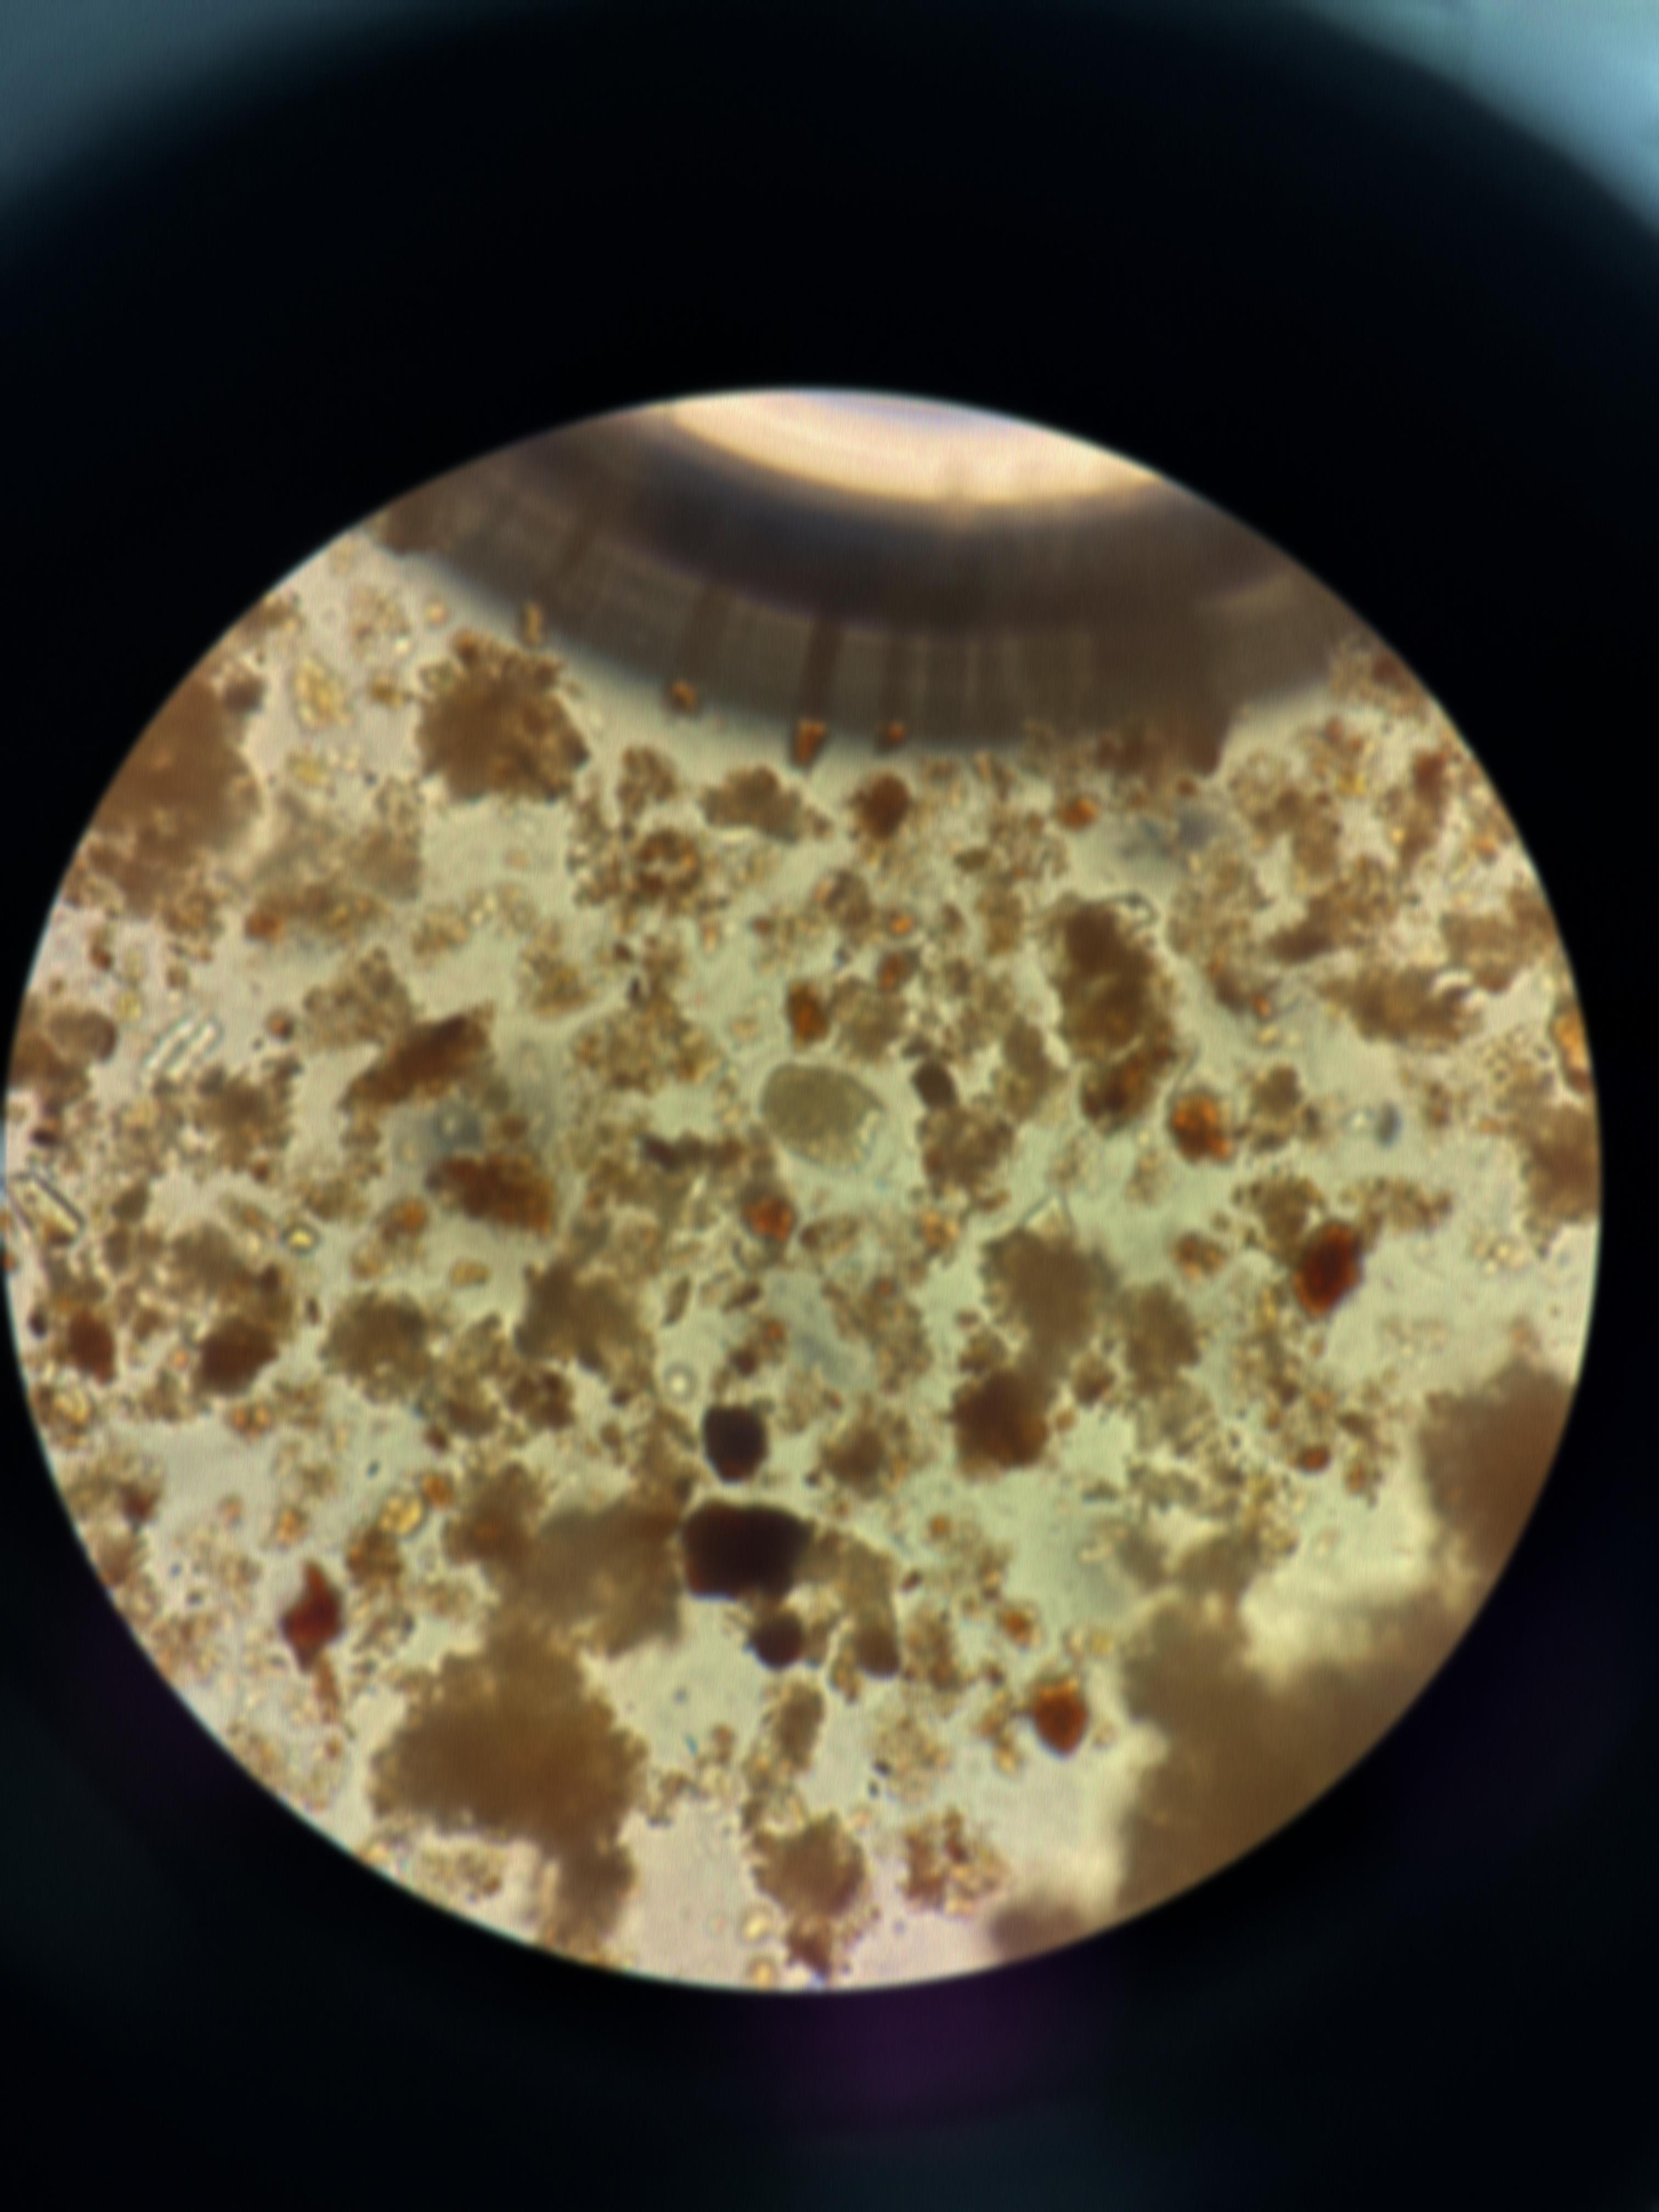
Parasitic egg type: Hookworm egg